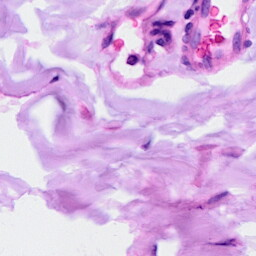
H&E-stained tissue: Ovarian